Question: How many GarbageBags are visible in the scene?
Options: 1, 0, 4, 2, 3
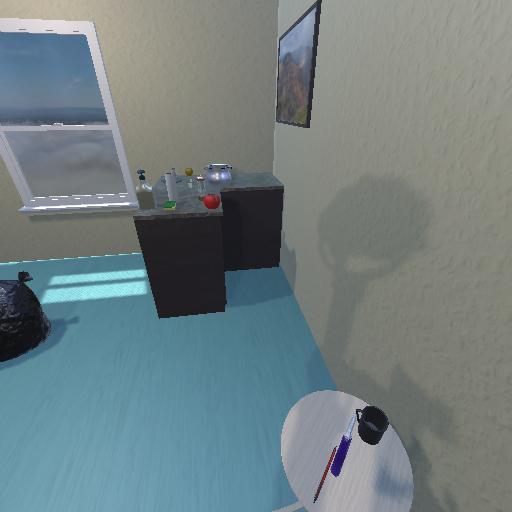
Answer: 1